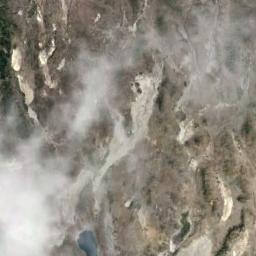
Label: cloud